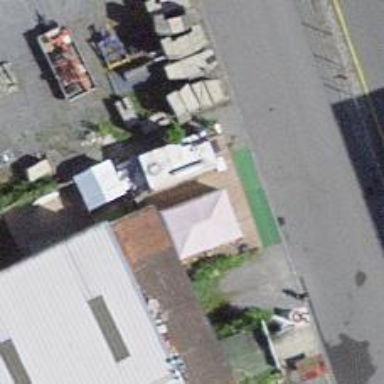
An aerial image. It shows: Fast food establishment.